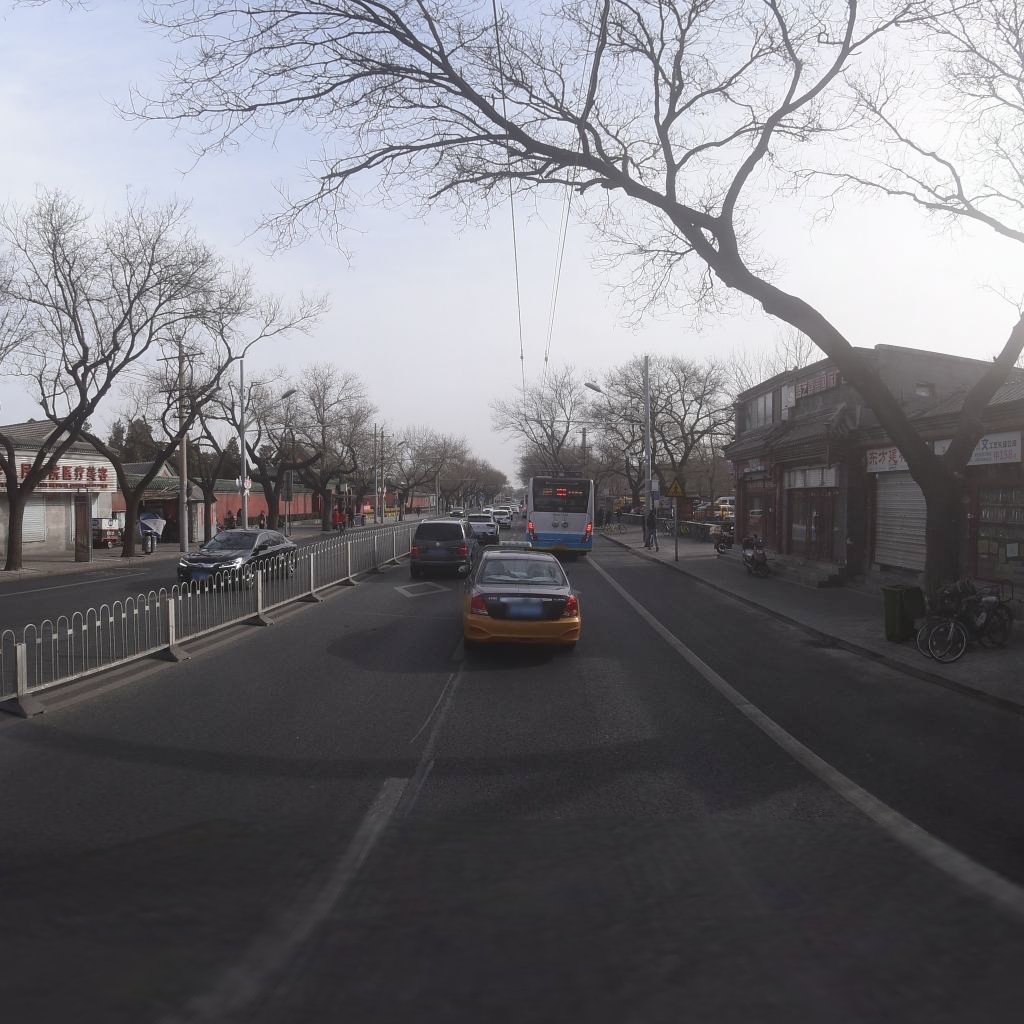
Region: Xicheng
Road damage annotations: transverse patch, longitudinal patch, longitudinal patch